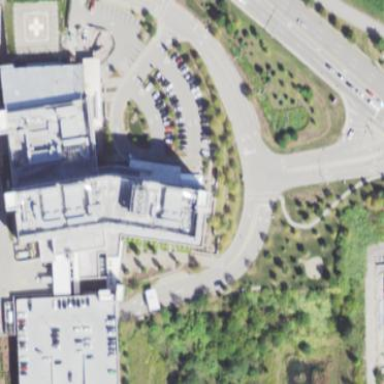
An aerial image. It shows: Healthcare facility identified as hospital.